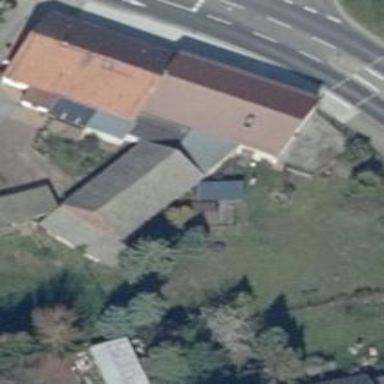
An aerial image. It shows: Gabled building with grey roof oriented along its length.